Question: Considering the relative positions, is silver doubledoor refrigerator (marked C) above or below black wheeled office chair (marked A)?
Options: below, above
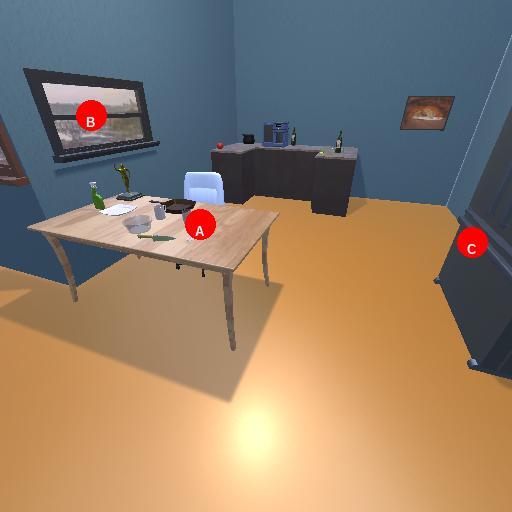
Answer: below